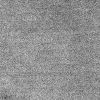
Atmospheric dust classification: dusty